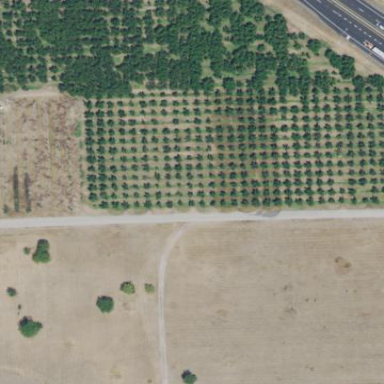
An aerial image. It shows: Orchard.